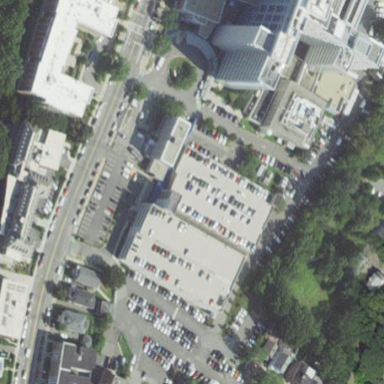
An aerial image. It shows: Multi-storey parking building.